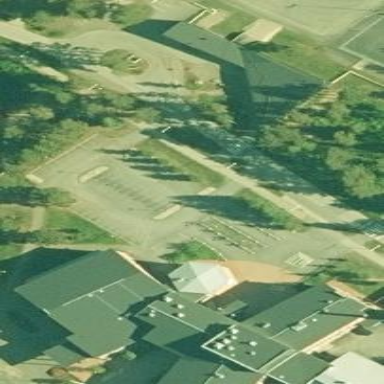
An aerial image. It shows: Parking area with surface.